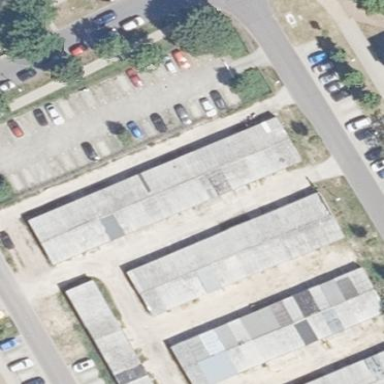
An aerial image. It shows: Garage.